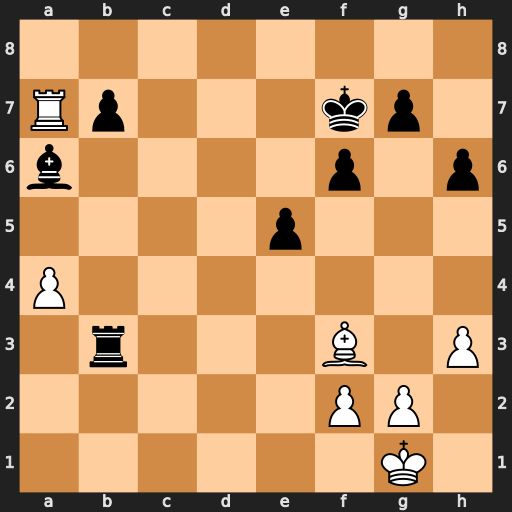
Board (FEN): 8/Rp3kp1/b4p1p/4p3/P7/1r3B1P/5PP1/6K1
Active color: w
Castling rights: -
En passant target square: -
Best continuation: Bd5+ Ke7 Bxb3